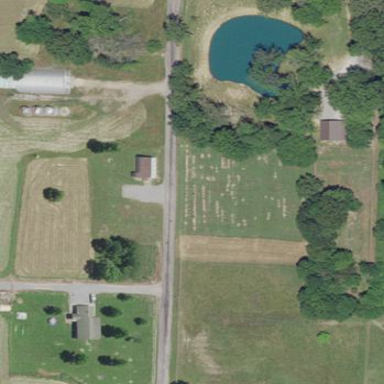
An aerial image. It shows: Cemetery.